Question: In an app that uses a 'NSStatusItem' with a custom view like this:

... how can you get notifications when:
1. The status bar gets hidden because of a full screen app
2. The status item moves position because another item is added/removed/resized?
Both are necessary to move the custom view to the right position when the item changes places.
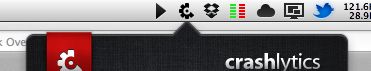
Answer: There is a method '-[NSStatusItem setView:]'. When you set a custom view for your status item, this view is automatically inserted into a special status bar window. And you can access that window using a method '-[NSView window]' to observe its 'NSWindowDidMoveNotification':
'''
- (void)applicationDidFinishLaunching:(NSNotification *)notification
{
NSStatusItem *statusItem = [self newStatusItem];
NSView *statusItemView = [self newStatusItemView];
statusItem.view = statusItemView;
NSNotificationCenter *dnc = [NSNotificationCenter defaultCenter];
[dnc addObserver:self selector:@selector(statusBarDidMove:)
name:NSWindowDidMoveNotification object:statusItemView.window];
}
- (void)statusBarDidMove:(NSNotification *)note
{
NSWindow *window = note.object;
NSLog(@"%@", NSStringFromRect(window.frame)); // i.e. {{1159, 900}, {24, 22}}
}
'''
You will receive the notification every time the status bar becomes visible or hidden and when your icon is moved. This is your chance to update a location of your popup panel.